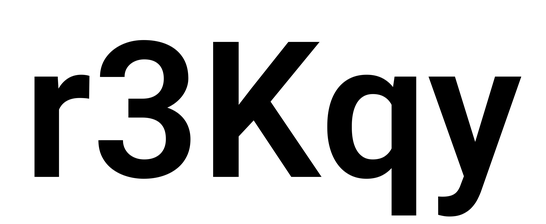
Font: Roboto_SemiBold